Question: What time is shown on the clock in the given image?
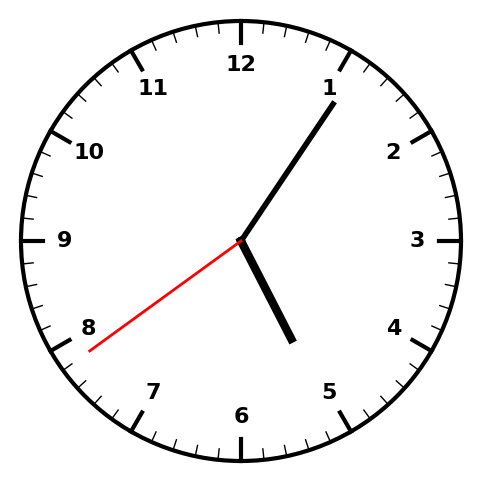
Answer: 05:05:39